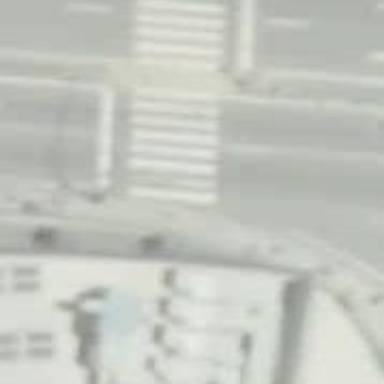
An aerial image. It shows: Crossing with zebra traffic signals.